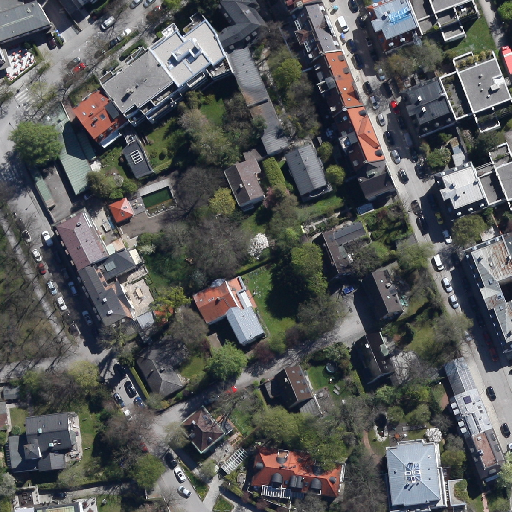
Referring expression: vehicle